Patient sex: F
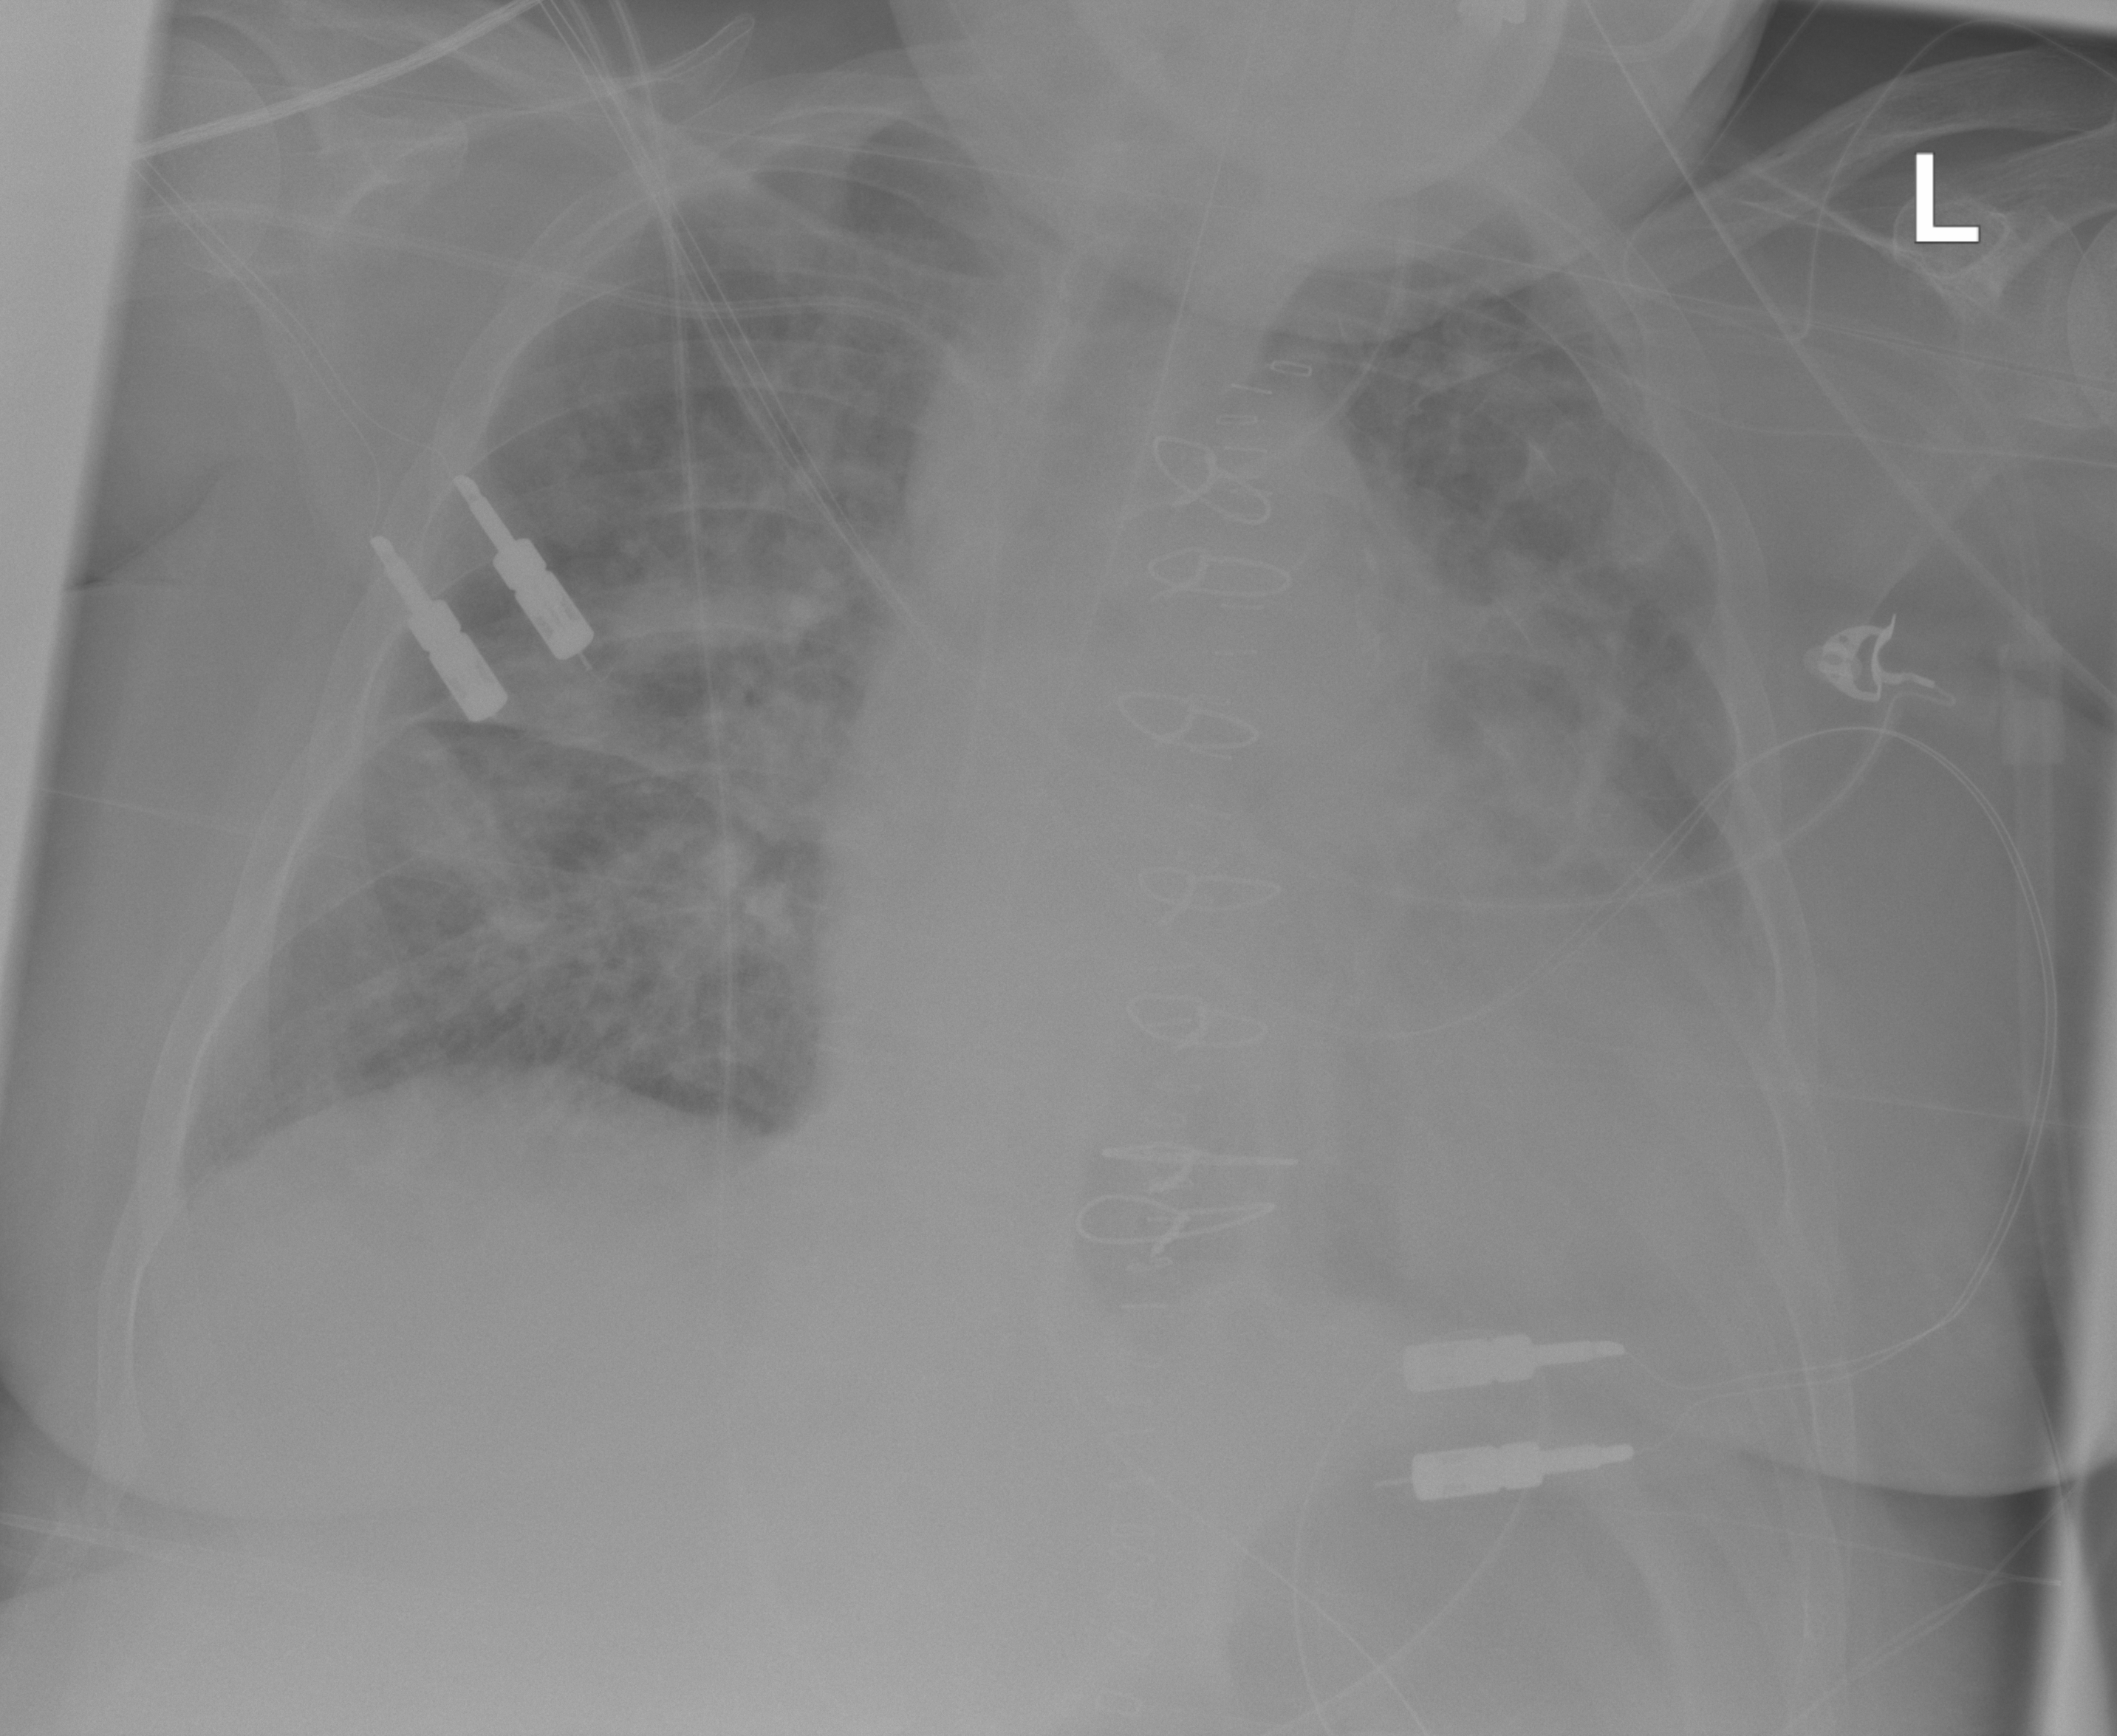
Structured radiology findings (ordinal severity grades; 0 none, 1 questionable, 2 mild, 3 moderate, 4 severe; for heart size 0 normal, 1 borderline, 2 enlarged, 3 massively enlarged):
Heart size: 3
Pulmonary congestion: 2
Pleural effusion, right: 0
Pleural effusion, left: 2
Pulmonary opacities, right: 2
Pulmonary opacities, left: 2
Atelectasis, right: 2
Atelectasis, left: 3